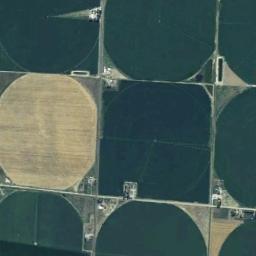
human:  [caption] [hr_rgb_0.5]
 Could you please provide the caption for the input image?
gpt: There are round fields on the right .

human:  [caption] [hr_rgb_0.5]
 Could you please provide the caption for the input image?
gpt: Several dark green circular farmlands and a khaki circular farmlands are neatly arranged on the ground .

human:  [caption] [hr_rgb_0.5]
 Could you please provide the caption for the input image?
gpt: Several neatly arranged green and tan mixed circular farmland .

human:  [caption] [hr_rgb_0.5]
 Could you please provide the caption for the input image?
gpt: There are some bare circle farmland and green circle farmland .

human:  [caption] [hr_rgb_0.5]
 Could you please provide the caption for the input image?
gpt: There are some circular farmlands of the same size arranged neatly .